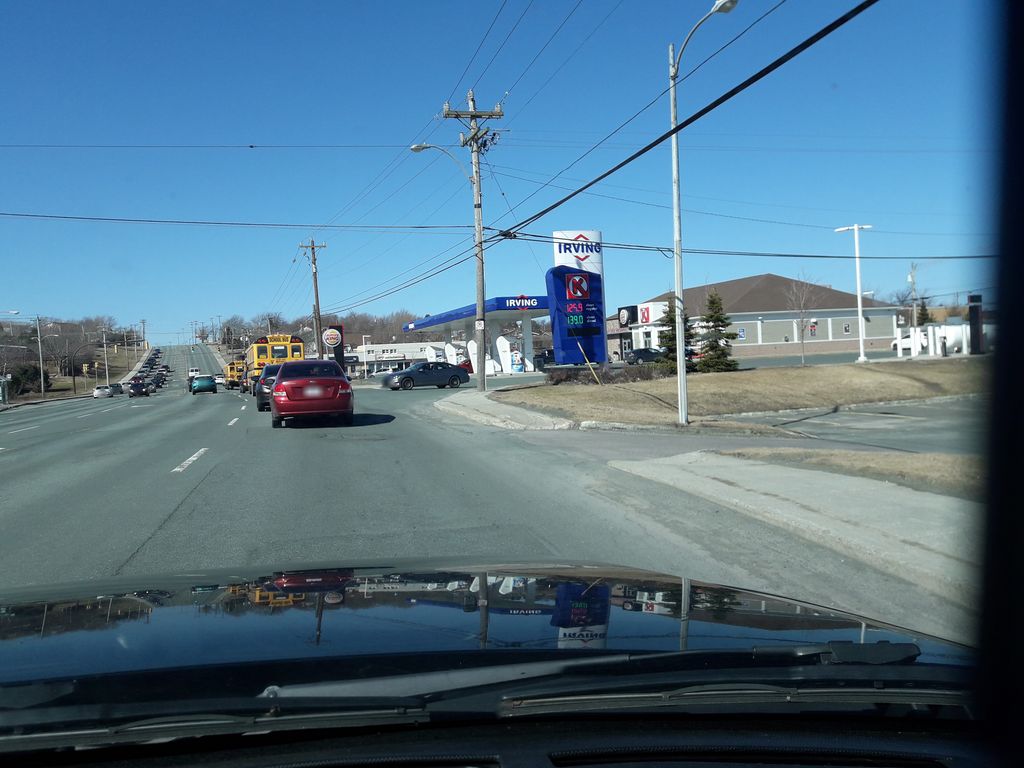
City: st_johns